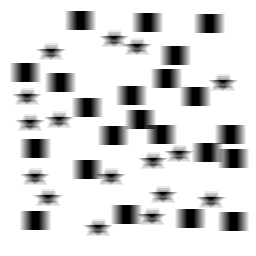
Squares: 22
Triangles: 0
Stars: 16
Total shapes: 38